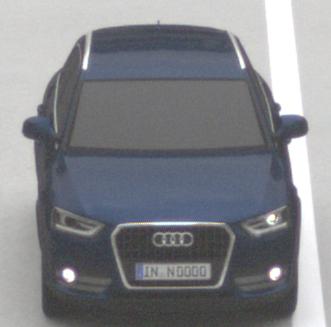
Make: Audi
Model: Q3 1.4 TFSI
Detailed model: Q3 (8U)
Model produced from: 2013/07
Model produced until: 2014/10
Doors: 5
Color: blue
Road condition: dry road
Daytime: midday
Contrast: low contrast